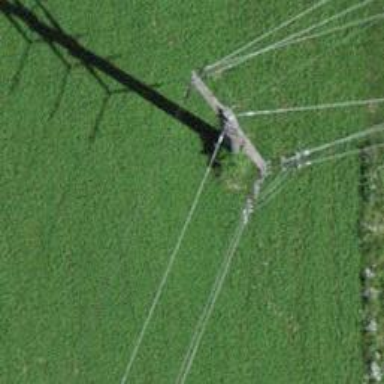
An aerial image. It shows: Power line with three cables.